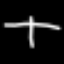
Label: line